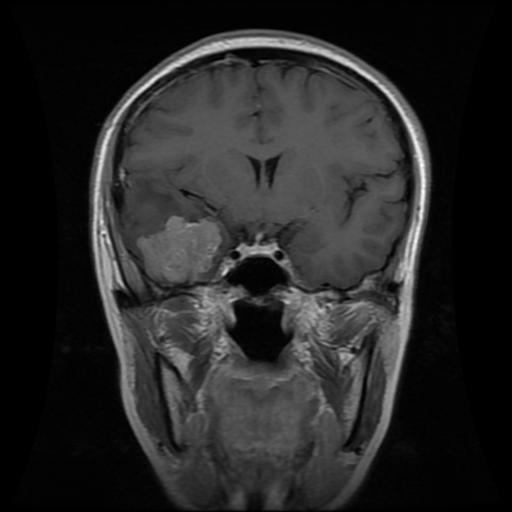
Label: meningioma